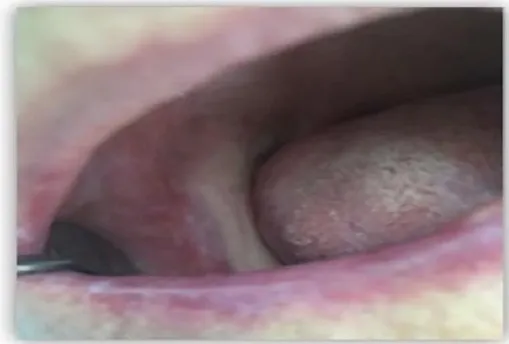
Healed mucosal lesion after third week of therapy with NLB gingival gel.
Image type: pathology (h&e)